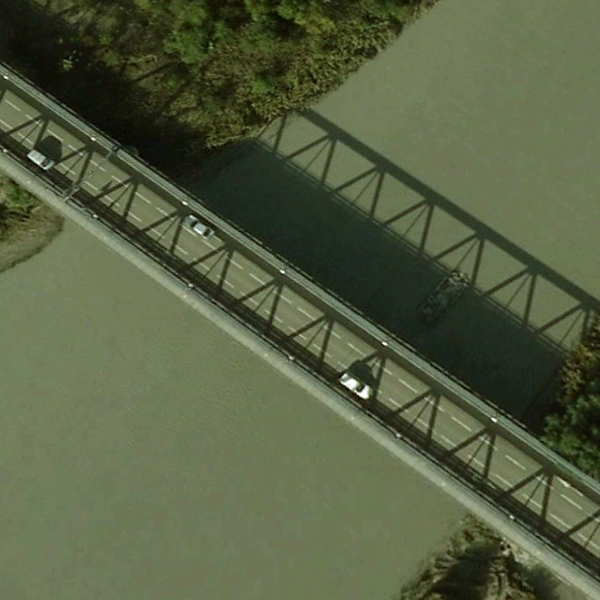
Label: Bridge